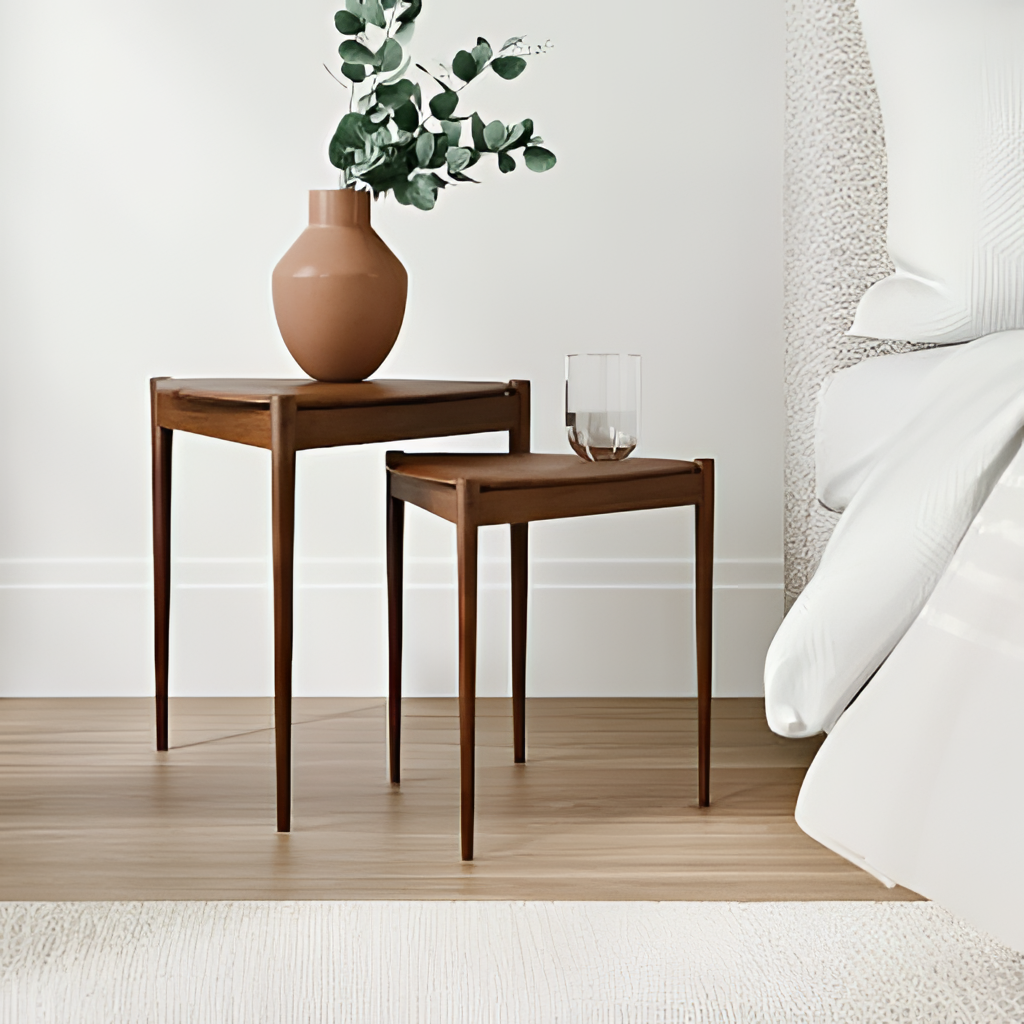
brown wood nesting tables, living room, modern, paint wallpaper, with solid pattern, wood flooring, with plank pattern